Question: Respected,
I Have 3 Colors in my Laravel blade template, And I want to generate a triangle with them, exactly in

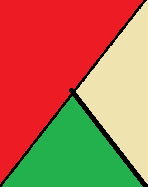
Answer: If the shape is only what you want you can do this.
'''
div{
display: inline-block;
border-left: 150px solid red;
border-top: 150px solid red;
border-right: 150px solid green;
border-bottom: 150px solid blue;
}
'''
'''
<div></div>
'''